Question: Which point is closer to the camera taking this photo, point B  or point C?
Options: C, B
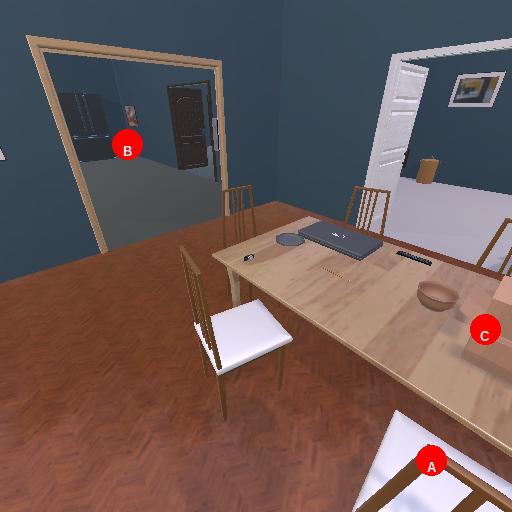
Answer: C